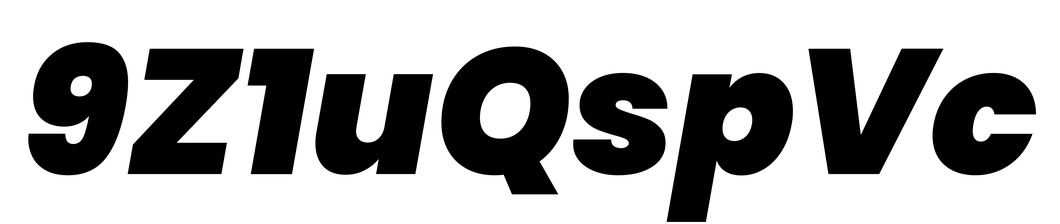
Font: Poppins-BlackItalic